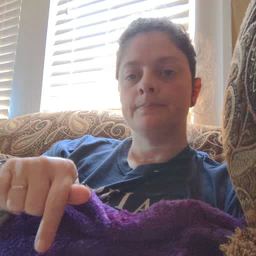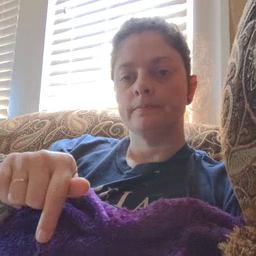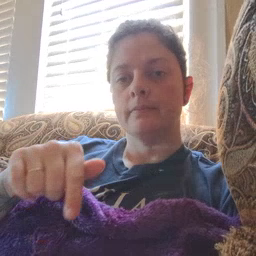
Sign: thankyou